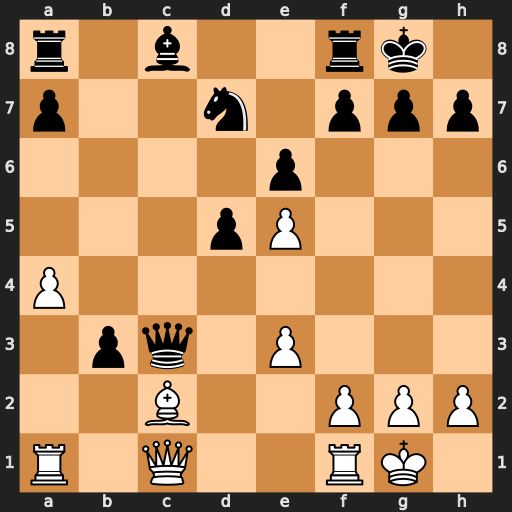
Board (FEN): r1b2rk1/p2n1ppp/4p3/3pP3/P7/1pq1P3/2B2PPP/R1Q2RK1
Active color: w
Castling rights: -
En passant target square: -
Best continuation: Bxh7+ Kxh7 Qxc3